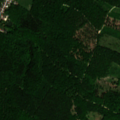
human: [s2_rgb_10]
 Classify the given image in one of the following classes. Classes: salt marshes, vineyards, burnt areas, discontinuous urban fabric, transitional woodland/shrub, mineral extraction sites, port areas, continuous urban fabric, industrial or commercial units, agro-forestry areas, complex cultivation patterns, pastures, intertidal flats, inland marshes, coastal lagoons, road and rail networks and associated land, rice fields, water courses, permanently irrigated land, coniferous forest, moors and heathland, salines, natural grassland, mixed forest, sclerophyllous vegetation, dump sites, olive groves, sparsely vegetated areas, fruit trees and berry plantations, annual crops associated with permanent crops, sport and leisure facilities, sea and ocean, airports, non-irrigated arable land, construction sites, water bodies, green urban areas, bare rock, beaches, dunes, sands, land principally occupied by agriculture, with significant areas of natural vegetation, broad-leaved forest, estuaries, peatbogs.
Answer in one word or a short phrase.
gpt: discontinuous urban fabric, broad-leaved forest, mixed forest